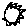
Label: sun